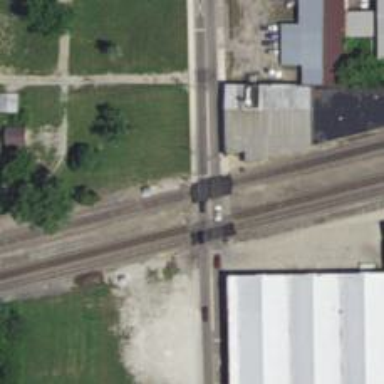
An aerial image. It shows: Railway crossing.